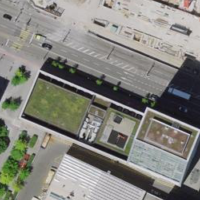
EUNIS habitat code: 56
Species observed at this site:
Passer domesticus